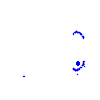
Particle: kaon